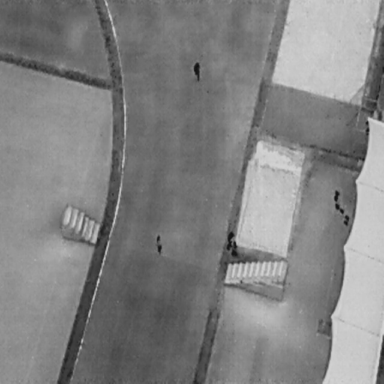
There are four People in the infrared image.